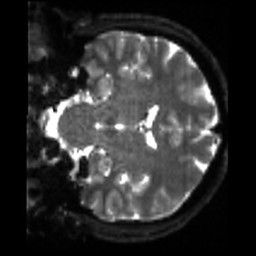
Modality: sbref
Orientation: coronal
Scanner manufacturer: siemens
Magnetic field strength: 3 T
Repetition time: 4 s
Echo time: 0.0594 s